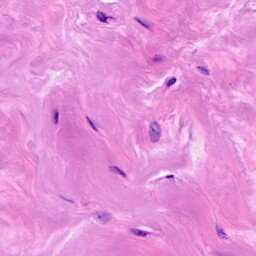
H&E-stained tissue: Breast